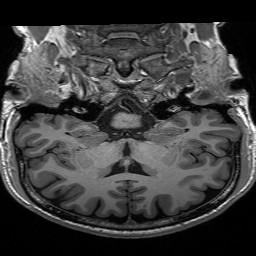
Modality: T1w
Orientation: sagittal
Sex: male